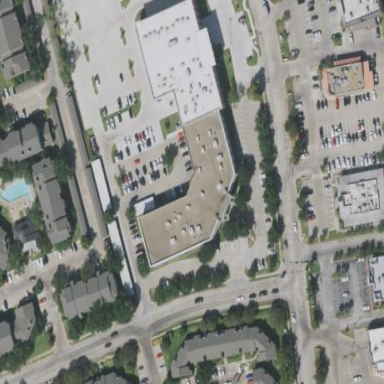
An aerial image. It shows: Building part with flat roof.